Question: The image shows there are logic errors. I can only input one process. If I add more, there will be an error. The system says that I have an array out of boundary by where. I really need help for this problem. The reason why I converted linked list to array is because I don't have any expertise using linked list.

'''
import java.util.*;
public class Test {
public static void main(String[] args) {
Scanner sc = new Scanner(System.in);
LinkedList<Integer> cpuburst = new LinkedList<>();
LinkedList<Integer> priority = new LinkedList<>();
LinkedList<String> process = new LinkedList<>();
LinkedList<Integer> nextTime = new LinkedList<>();
int clockTime = 0;
double totalWaitTime = 0;
int quit, quantum = 2;
int processesComplete = 0;
do {
System.out.print("input process");
process.add(sc.next());
System.out.print("input cpu_burst");
cpuburst.add(sc.nextInt());
if (cpuburst.add(0)) {
processesComplete++;
}
System.out.print("input priority");
priority.add(sc.nextInt());
nextTime.add(0);
System.out.print("more?");
quit = sc.nextInt();
} while (quit != 0);
String[] Process = process.toArray(new String[process.size()]);
Integer[] cpu_burst = cpuburst.toArray(new Integer[cpuburst.size()]);
Integer[] Priority = priority.toArray(new Integer[priority.size()]);
Integer[] next = nextTime.toArray(new Integer[nextTime.size()]);
for (int i = 0; i < next.length; i++) {
System.out.println(Process[i] + " " + cpu_burst[i] + " " + Priority[i]);
}
int roundRobinIndex = 0;
System.out.println(" | Process | CPU Burst | Priority | Time | Clock Time | Wait Time |");
while (processesComplete < cpu_burst.length) {
if (cpu_burst[roundRobinIndex] > 0) {
int time = Math.min(quantum, cpu_burst[roundRobinIndex]);// compare value
cpu_burst[roundRobinIndex] -= time;
if (cpu_burst[roundRobinIndex] == 0)
processesComplete++;
int waitTime = clockTime - next[roundRobinIndex];
totalWaitTime += waitTime;
System.out.println(" | " + Process[roundRobinIndex] + " | " + cpu_burst[roundRobinIndex]
+ " | " + Priority[roundRobinIndex] + " | " + time + " | " + clockTime
+ " | " + waitTime + " |");
//clockTime += quantum;
clockTime += time;
next[roundRobinIndex] = clockTime;
}
roundRobinIndex = (roundRobinIndex + 1) % cpu_burst.length;
}
System.out.println("Average wait time" + totalWaitTime / cpu_burst.length);
}
}
'''
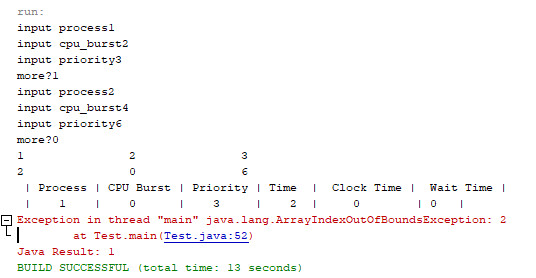
Answer: Well, I think there are several problems with this code, but to answer the question: You get the IndexOutOfBounds error because every time you add a process, when you call
'''
if (cpuburst.add(0)) {
processesComplete++;
}
'''
you're adding an additional item (value 0) to the cpuburst-list, so that list is double the length of the others, alternating between the input values and zeros. Later on, you wrote
'''
if (cpu_burst[roundRobinIndex] > 0) {
//...some code here...
}
roundRobinIndex = (roundRobinIndex + 1) % cpu_burst.length;
'''
which means, the code in there will be executed the first time around when there's a cpuburst value the user put in, then the next time it won't because there's a zero and the third time (when you tested with two processes), it will again enter the if-clause but you get indexOutOfBounds errors at
'''
int waitTime = clockTime - next[roundRobinIndex];
'''
because next only has two entries.